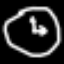
Label: clock